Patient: sex F, age 68
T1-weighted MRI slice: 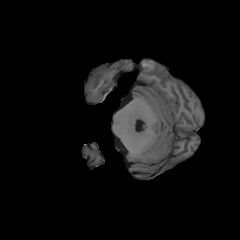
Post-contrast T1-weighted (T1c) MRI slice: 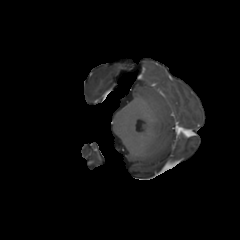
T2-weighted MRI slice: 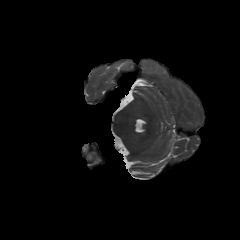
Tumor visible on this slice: no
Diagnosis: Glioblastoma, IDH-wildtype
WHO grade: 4